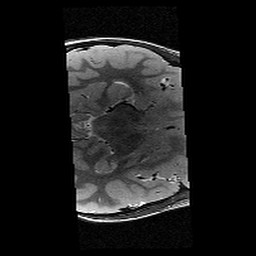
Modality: T2w
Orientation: axial
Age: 10
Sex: female
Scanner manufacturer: siemens
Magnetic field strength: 3 T
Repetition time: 9.23 s
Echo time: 0.067 s